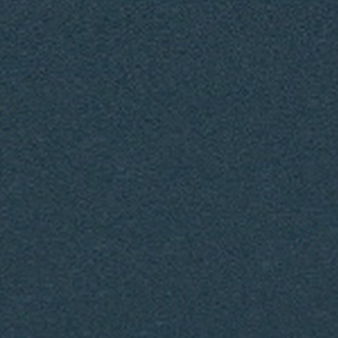
Label: other